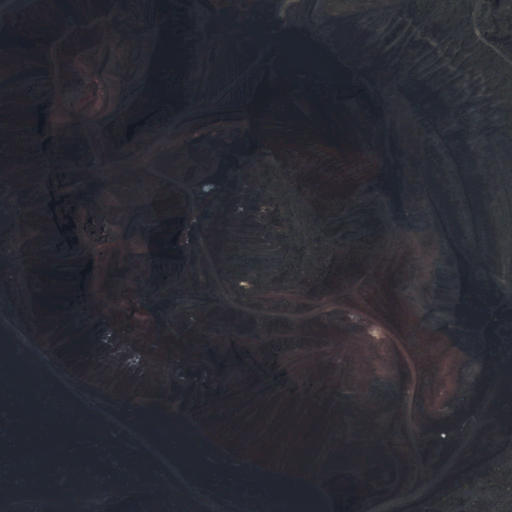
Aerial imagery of crater(s) in California named Pisgah Crater containing shrub, open water, barren land, and grassland